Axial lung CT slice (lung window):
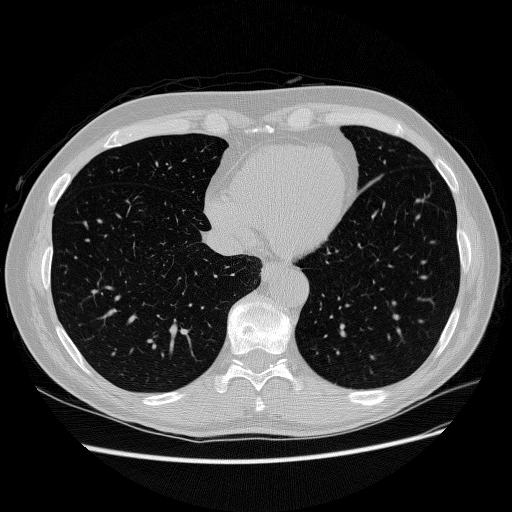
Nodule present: no